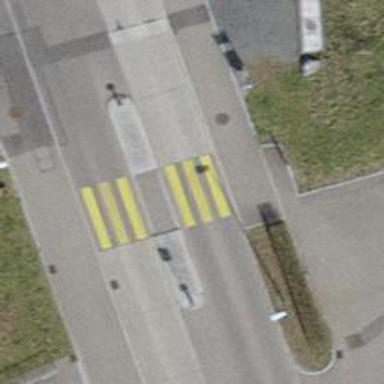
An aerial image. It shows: Marked footway crossing with asphalt surface and pedestrian island.